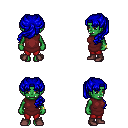
a pixel art fantasy rpg character, female body template, orc, green skin, maroon tunic, red pants, blue princess hairstyle, bracelets, maroon shoes, four views (front, back, left, right), 2x2 character sprite sheet, small pixel art, hard edges, no anti-aliasing